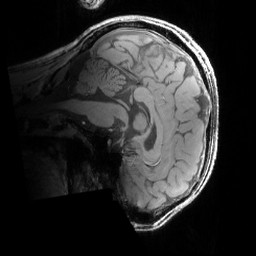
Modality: MP2RAGE
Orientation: sagittal